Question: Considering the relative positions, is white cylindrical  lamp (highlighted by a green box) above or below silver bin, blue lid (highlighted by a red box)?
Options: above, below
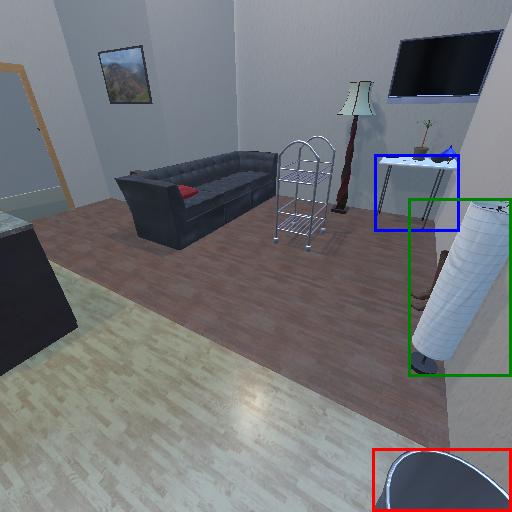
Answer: above